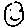
Label: smiley face